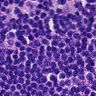
Metastatic tissue present: no